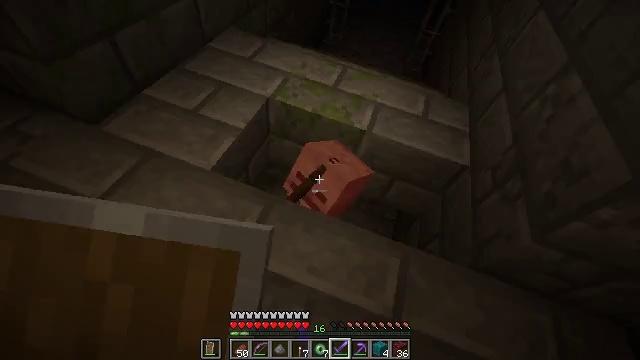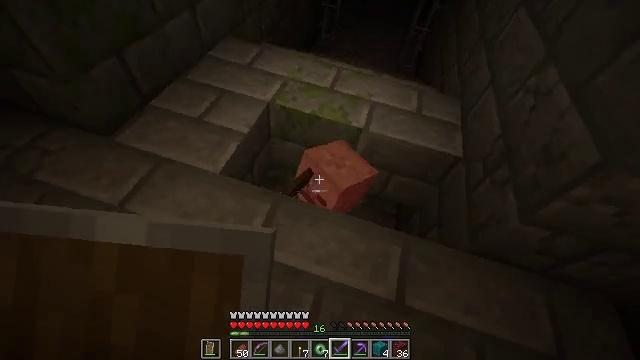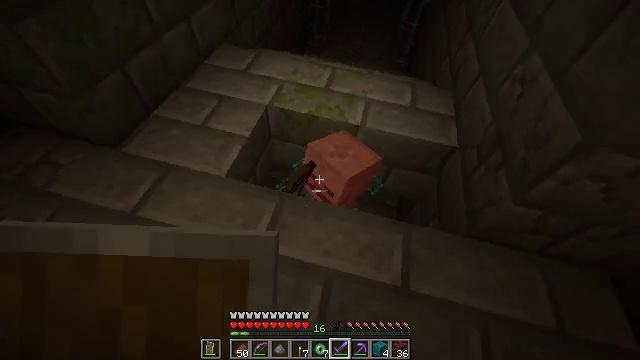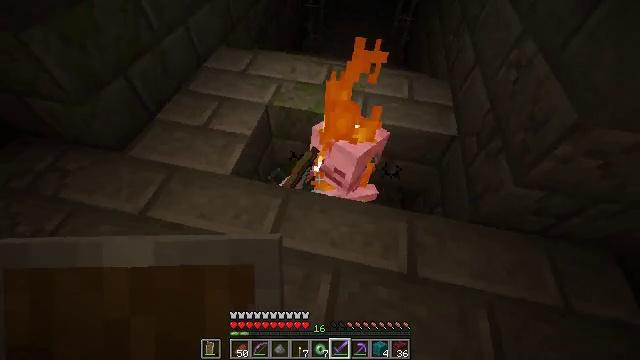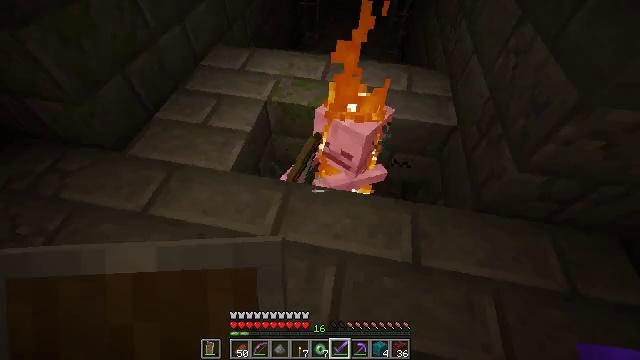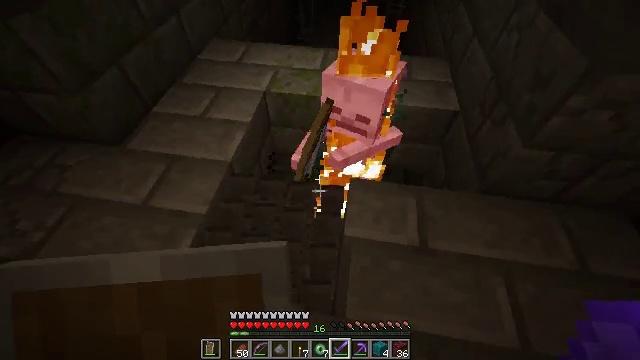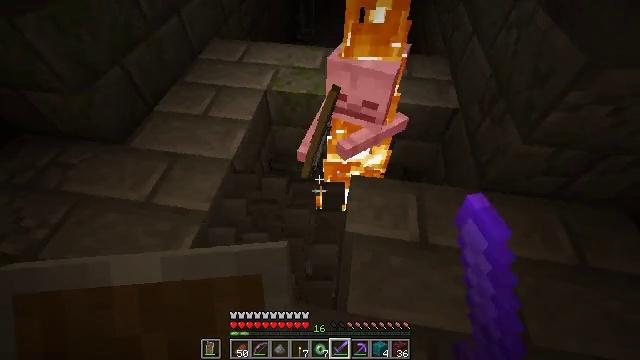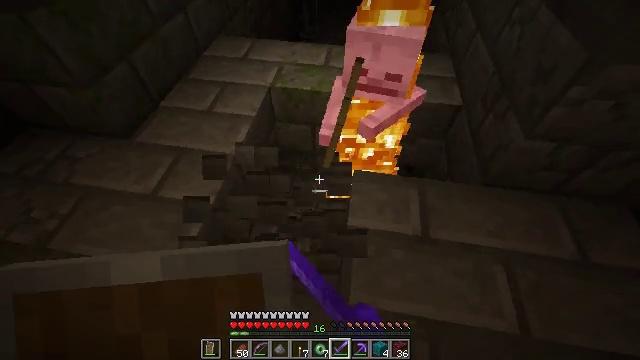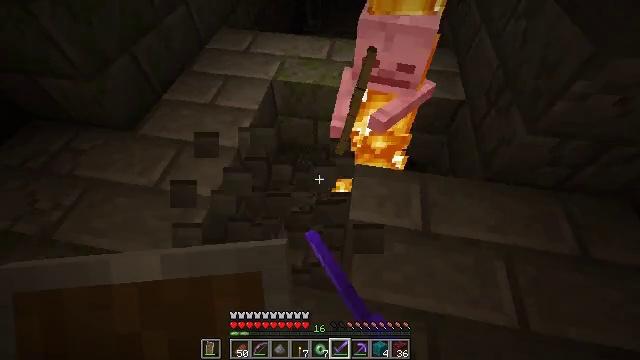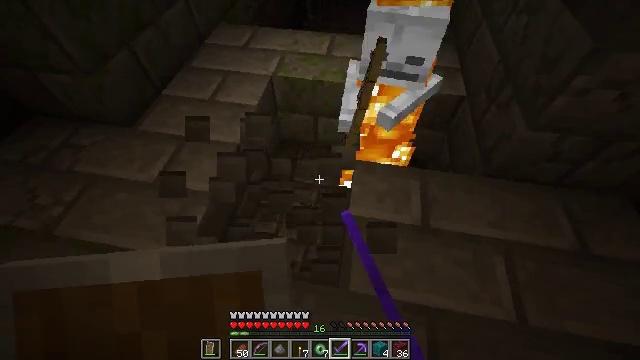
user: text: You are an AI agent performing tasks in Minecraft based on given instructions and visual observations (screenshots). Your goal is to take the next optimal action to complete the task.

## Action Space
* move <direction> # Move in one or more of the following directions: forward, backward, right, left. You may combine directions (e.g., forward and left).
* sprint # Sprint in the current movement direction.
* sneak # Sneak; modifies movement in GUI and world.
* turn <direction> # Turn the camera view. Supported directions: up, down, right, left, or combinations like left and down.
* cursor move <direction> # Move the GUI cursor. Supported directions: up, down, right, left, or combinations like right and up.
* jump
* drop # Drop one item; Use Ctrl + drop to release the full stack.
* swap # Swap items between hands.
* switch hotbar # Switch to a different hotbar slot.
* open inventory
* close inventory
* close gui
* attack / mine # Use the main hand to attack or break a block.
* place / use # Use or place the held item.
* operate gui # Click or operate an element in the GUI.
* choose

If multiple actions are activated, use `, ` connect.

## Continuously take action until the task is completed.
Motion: motion action
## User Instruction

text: Harvest infested stone bricks.
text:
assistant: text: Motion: attack / mine
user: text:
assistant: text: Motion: attack / mine
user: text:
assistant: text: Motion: attack / mine
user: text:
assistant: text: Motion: attack / mine
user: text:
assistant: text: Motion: attack / mine
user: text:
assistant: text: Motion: attack / mine
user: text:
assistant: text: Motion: no_op
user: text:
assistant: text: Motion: turn down
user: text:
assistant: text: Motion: no_op
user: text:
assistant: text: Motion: no_op